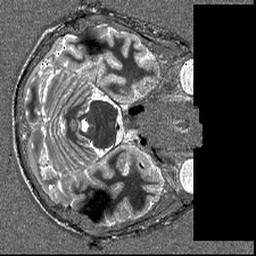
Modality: T1map
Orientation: axial
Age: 26
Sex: male